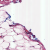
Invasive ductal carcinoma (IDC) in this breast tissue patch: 0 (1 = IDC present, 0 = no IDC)